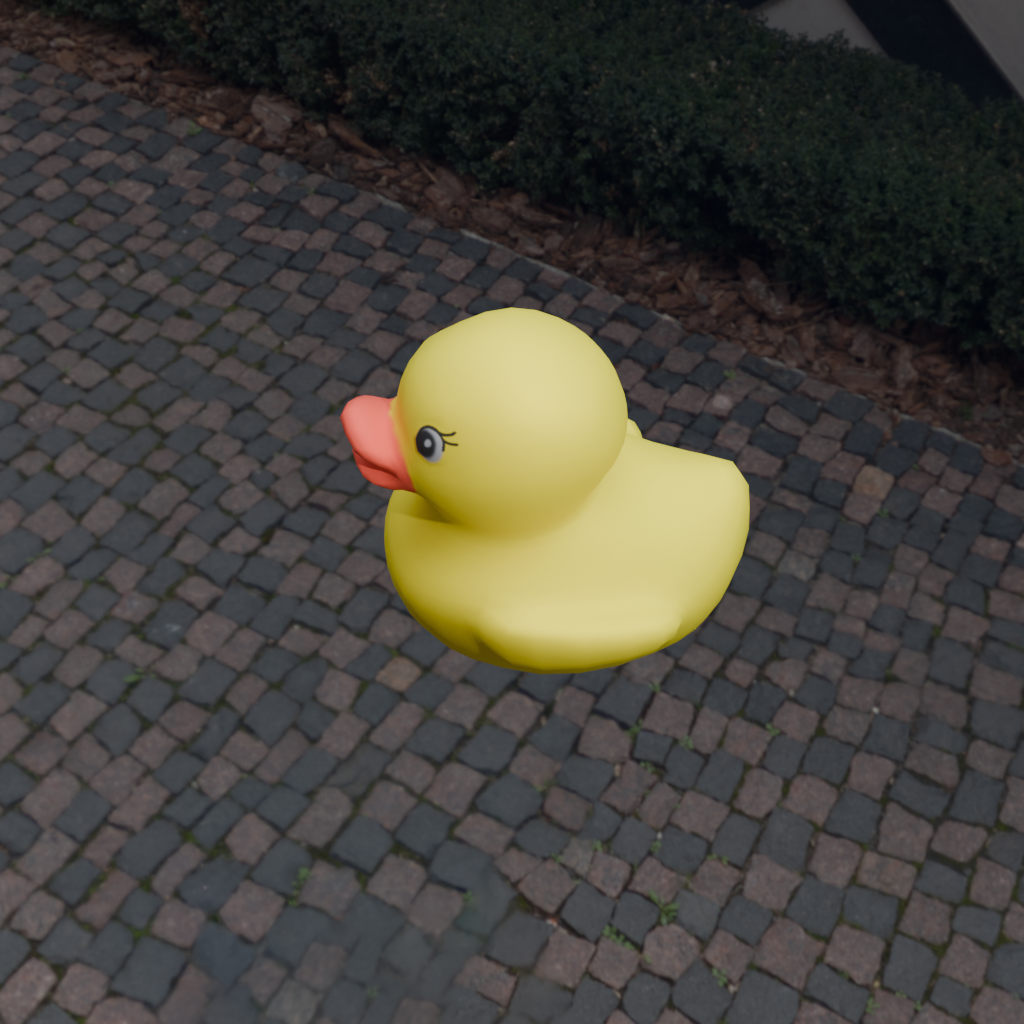
an image of a yellow rubber duck seen from <left_top> ourtyard with historic red brick buildings.